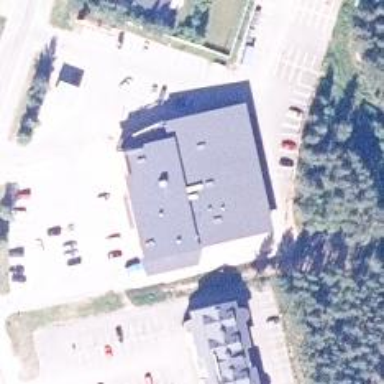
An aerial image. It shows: Supermarket.